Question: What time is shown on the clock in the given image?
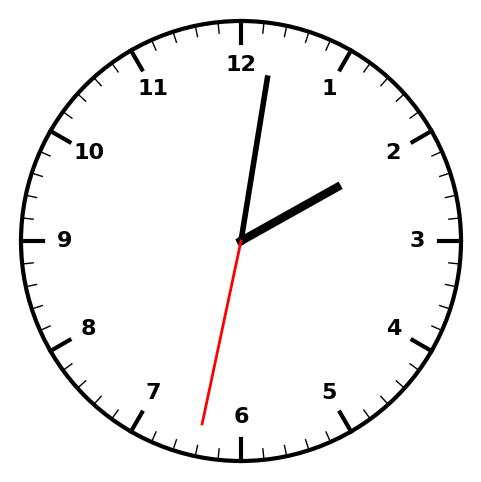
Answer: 02:01:32